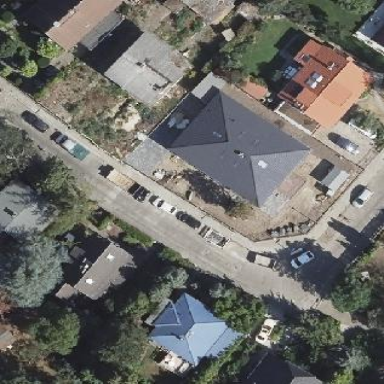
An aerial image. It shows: Detached building with hipped roof shape.